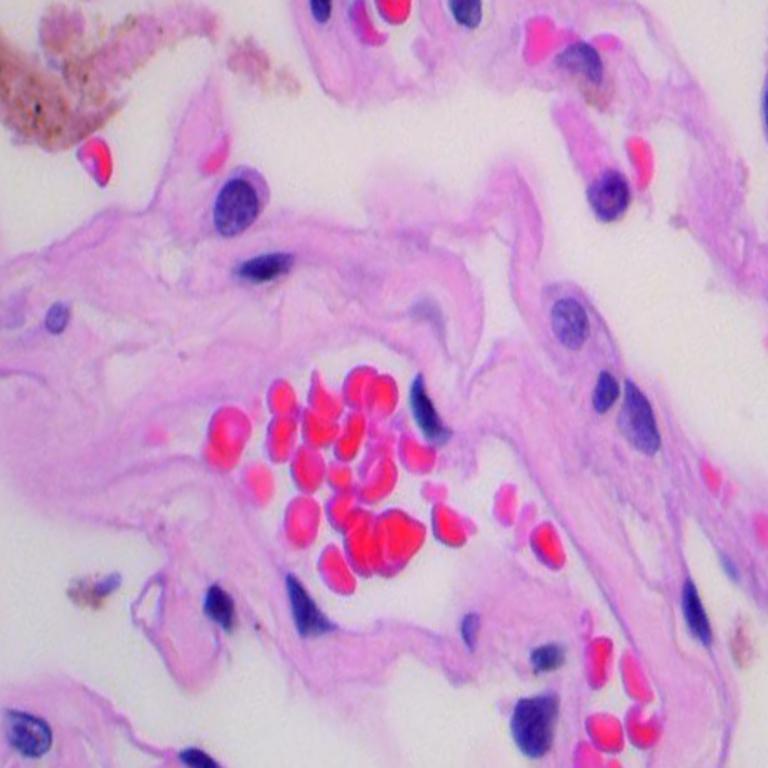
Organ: lung
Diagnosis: benign